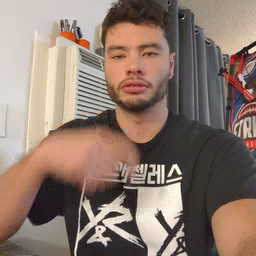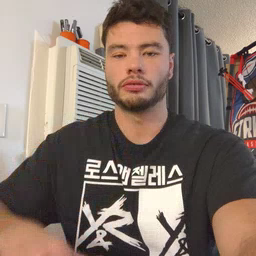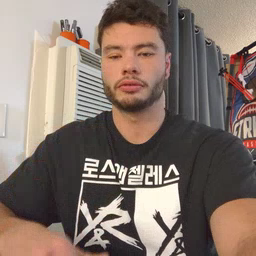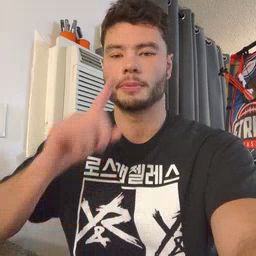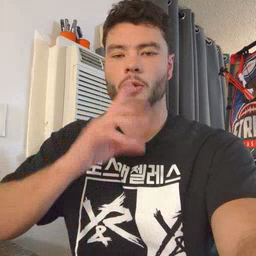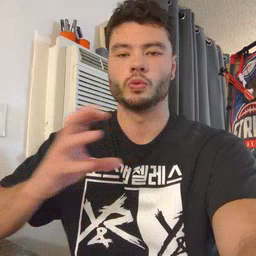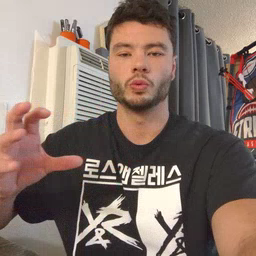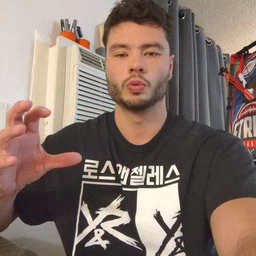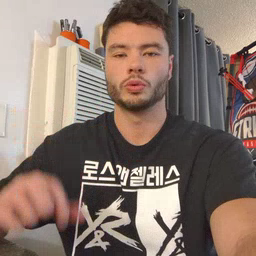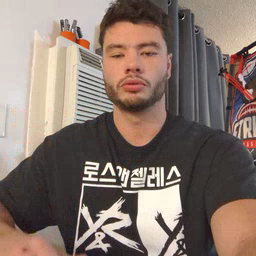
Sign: balloon